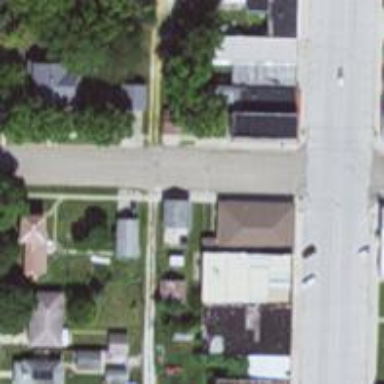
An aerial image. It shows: Alley classified as service road.